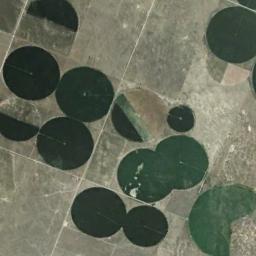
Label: circular_farmland